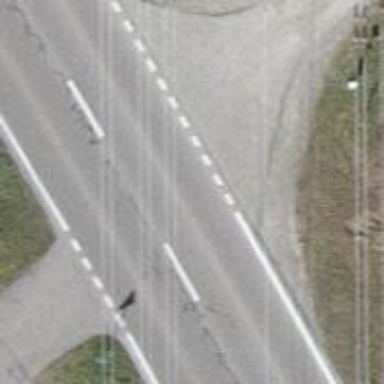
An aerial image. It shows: Secondary road with asphalt surface and separate sidewalk.